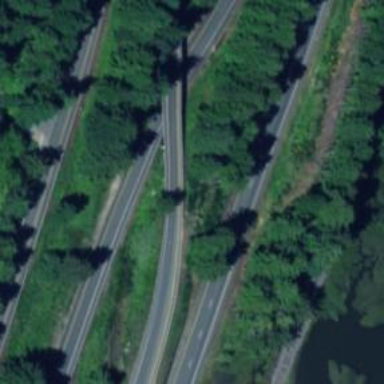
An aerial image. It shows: Primary highway expressway with bridge.